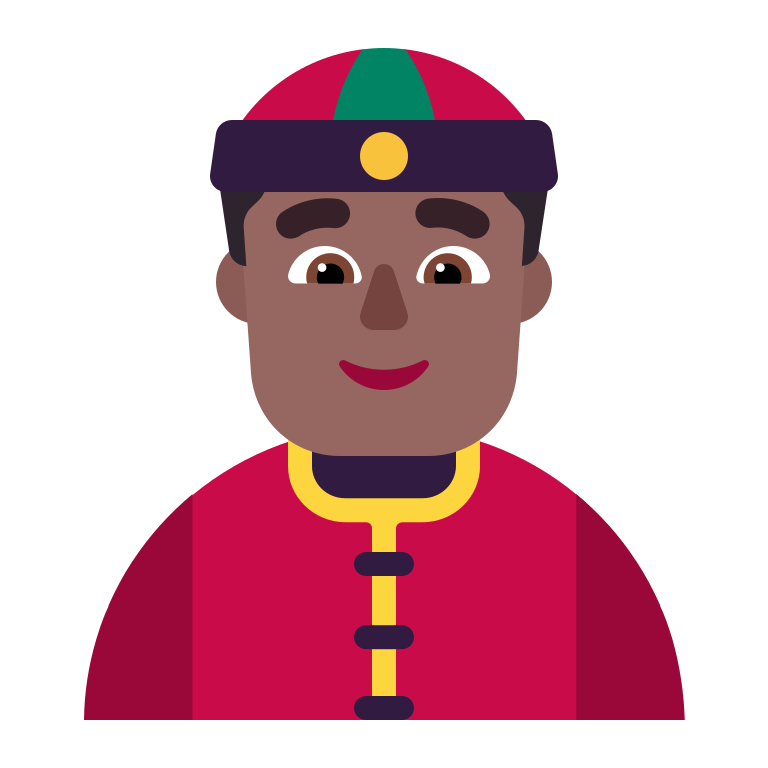
person with skullcap flat  dark